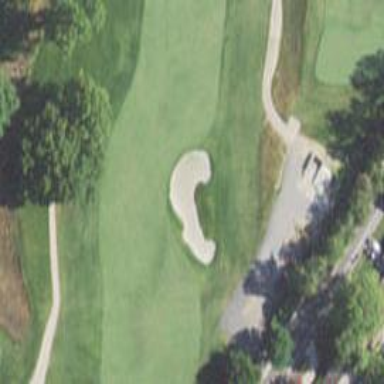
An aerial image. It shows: View of golf hole.